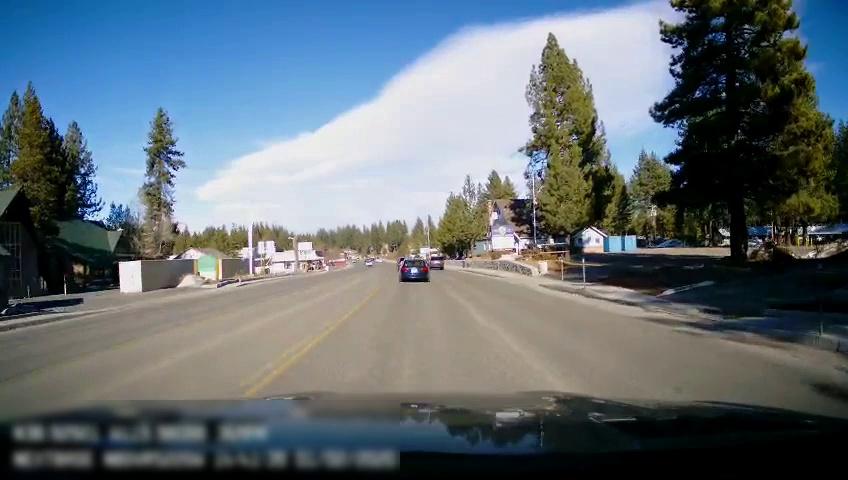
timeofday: Day
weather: Sunny
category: Drivable Space
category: Vehicles | SUV
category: Vehicles | Car
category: Lanes | Opposite Lane
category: Lanes | Current Lane
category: Lanes | Current Lane
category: Lanes | Opposite Lane
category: Traffic | Signs